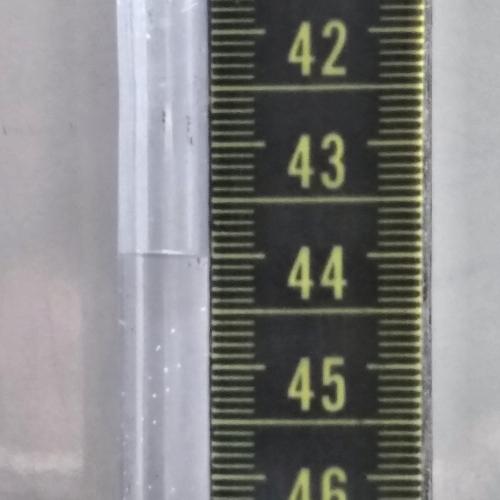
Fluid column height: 44.0 cm